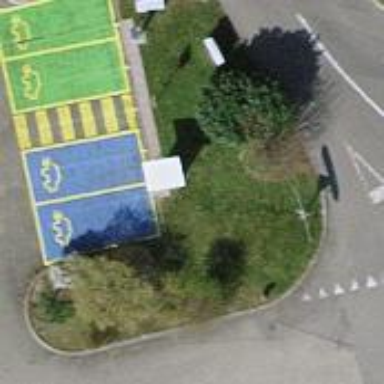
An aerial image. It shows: Charging station.